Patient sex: M
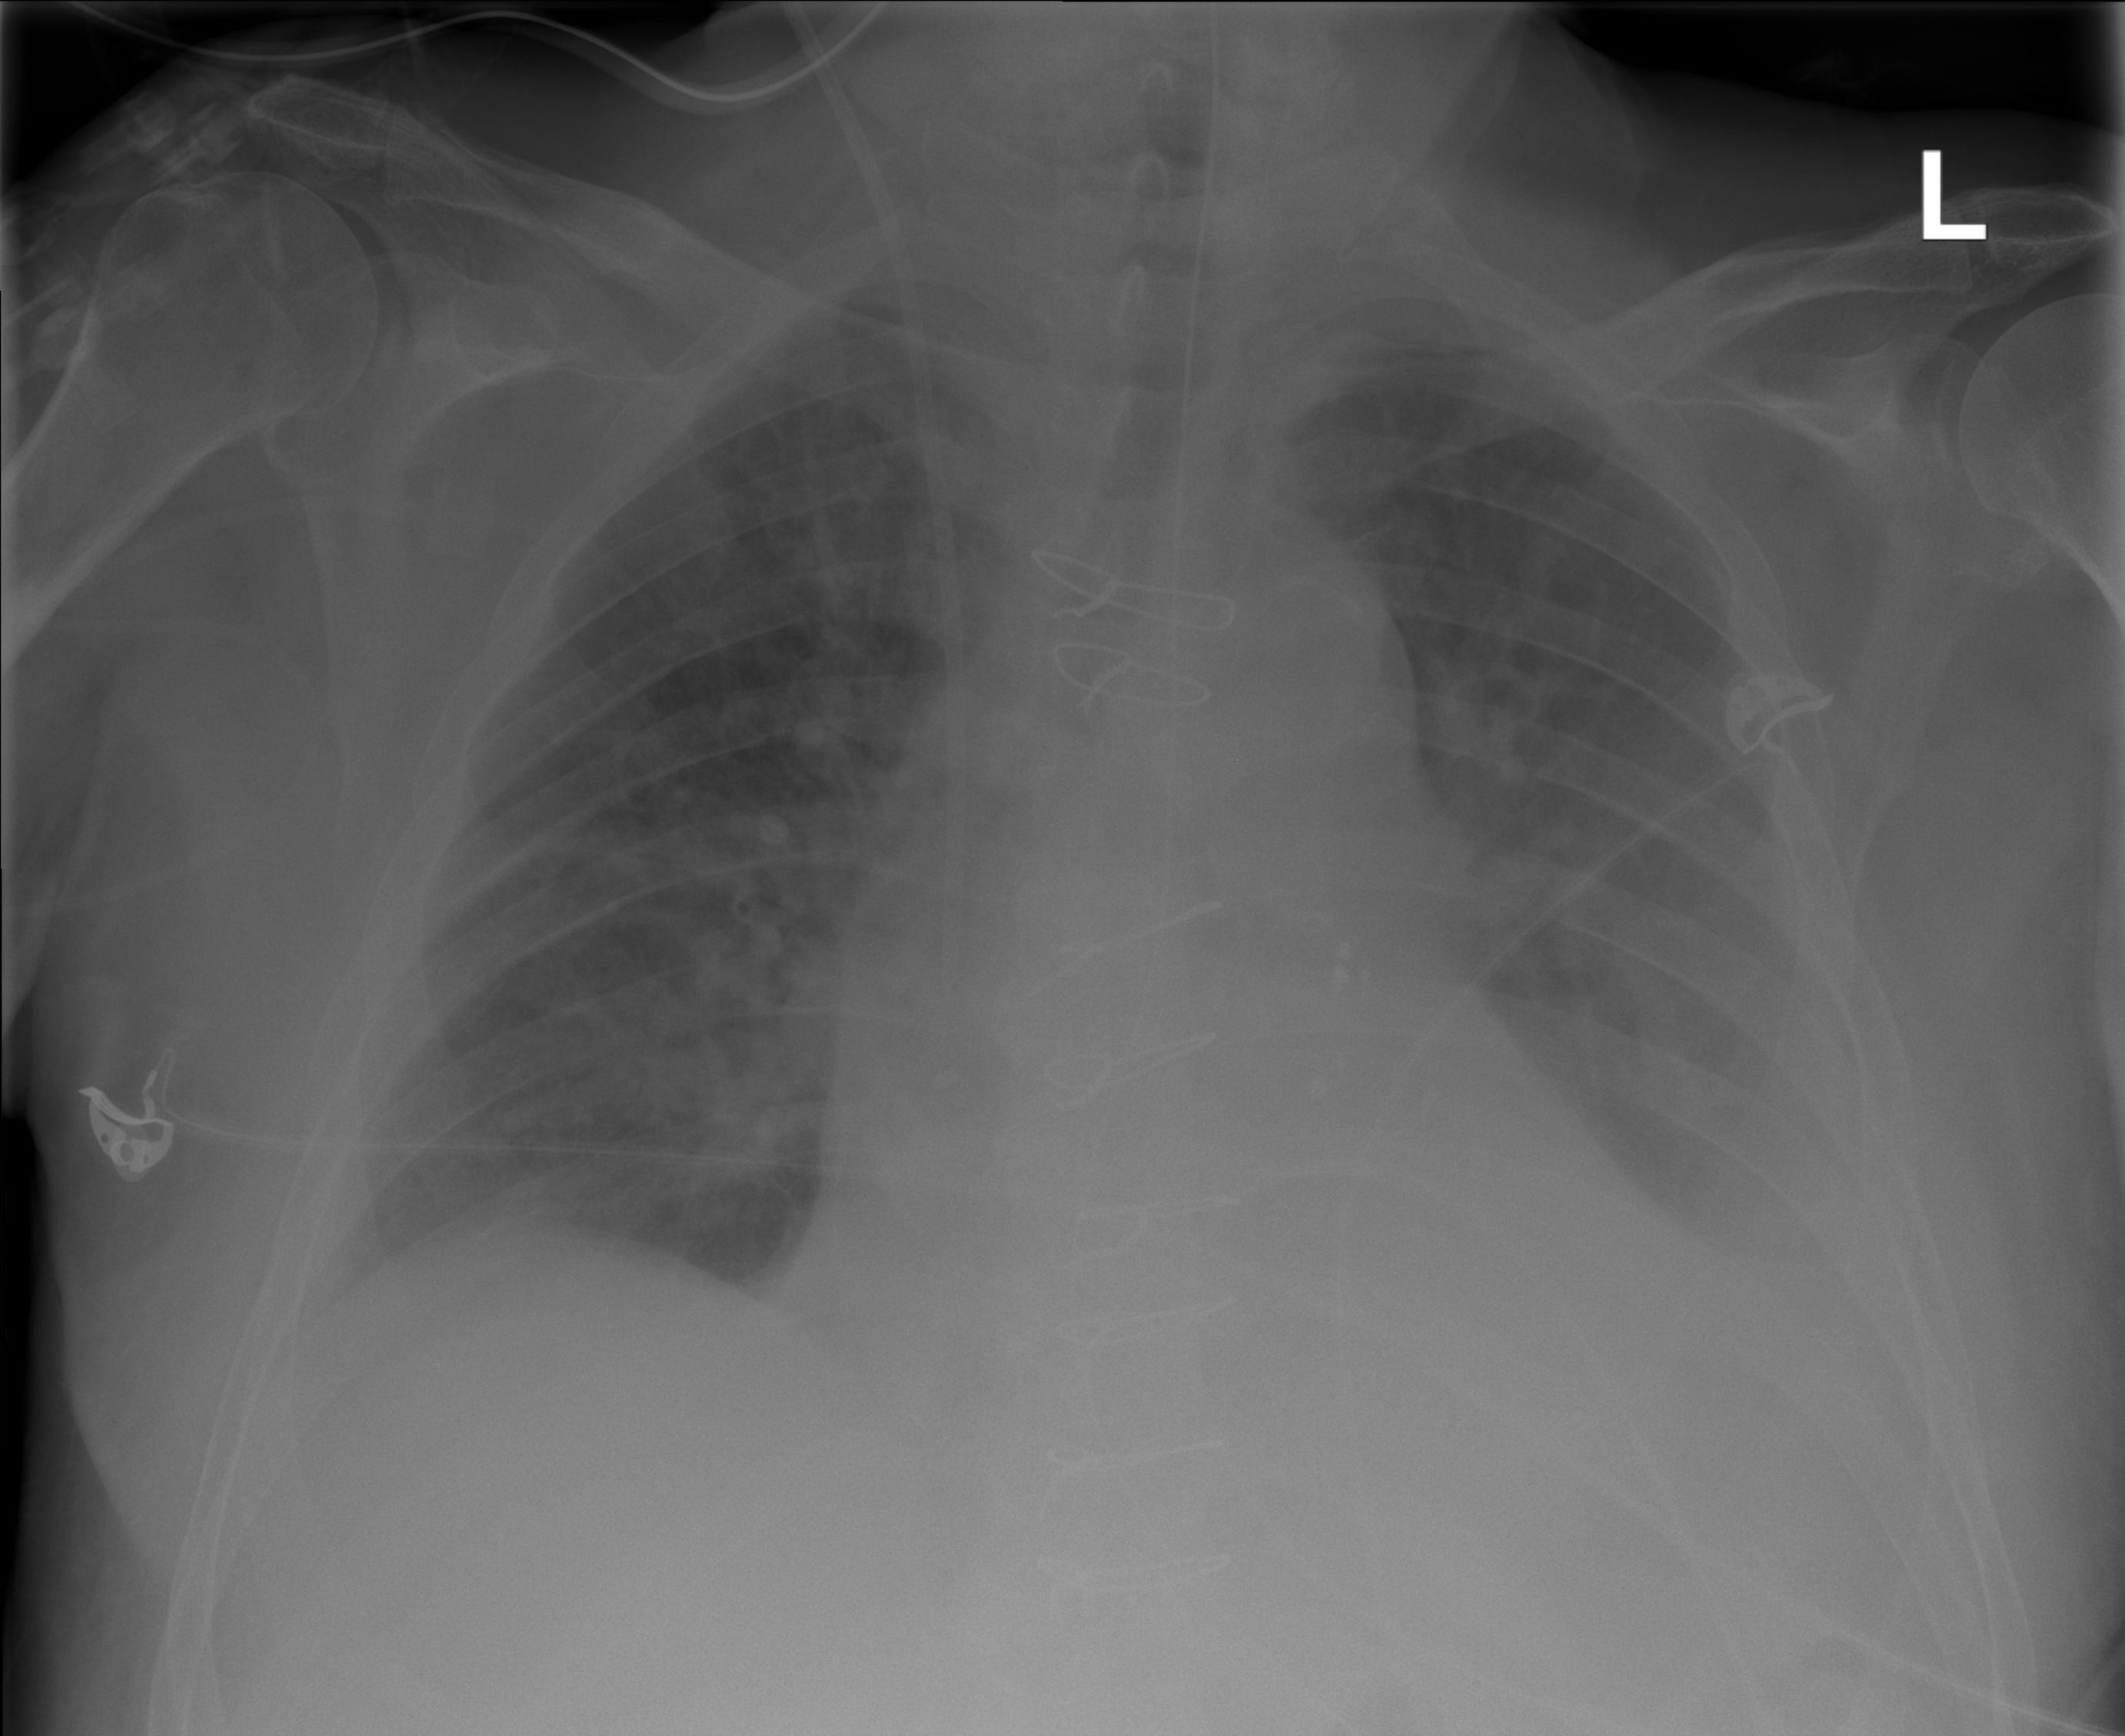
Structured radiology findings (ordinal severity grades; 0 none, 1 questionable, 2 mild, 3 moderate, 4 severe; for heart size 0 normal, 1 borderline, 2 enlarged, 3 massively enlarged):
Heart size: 2
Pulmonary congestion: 2
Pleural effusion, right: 1
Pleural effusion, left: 2
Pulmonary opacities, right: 2
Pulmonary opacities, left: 0
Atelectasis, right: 0
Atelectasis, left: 2